Question: I am trying to develop a game where I am rendering up to 300 cubes on screen. The performance of modelBatch when creating new modelInstance for each cube is terrible. There is no 3d batch that batches all the cubes to one draw call as far as I know. So I am desperately trying to batch them somehow.
This question is directly related to this one: <URL>
The answer posted batches all the cubes successfully but when environment is added to get some lighting it appears that the cubes have missing sides or something else is wrong with them.
Heres a picture:

Here is my cube class (pretty much copied from answer above)
'''
public class Cube {
int index;
int vertexFloatSize;
int posOffset;
int norOffset;
boolean hasColor;
int colOffset;
private Vector3 position = new Vector3();
private Matrix4 rotationTransform = new Matrix4().idt();
private Color color = new Color();
public float halfWidth, halfHeight, halfDepth;
private boolean transformDirty = false;
private boolean colorDirty = false;
static final Vector3 CORNER000 = new Vector3();
static final Vector3 CORNER010 = new Vector3();
static final Vector3 CORNER100 = new Vector3();
static final Vector3 CORNER110 = new Vector3();
static final Vector3 CORNER001 = new Vector3();
static final Vector3 CORNER011 = new Vector3();
static final Vector3 CORNER101 = new Vector3();
static final Vector3 CORNER111 = new Vector3();
static final Vector3[] FACE0 = {CORNER000, CORNER100, CORNER110, CORNER010};
static final Vector3[] FACE1 = {CORNER101, CORNER001, CORNER011, CORNER111};
static final Vector3[] FACE2 = {CORNER000, CORNER010, CORNER011, CORNER001};
static final Vector3[] FACE3 = {CORNER101, CORNER111, CORNER110, CORNER100};
static final Vector3[] FACE4 = {CORNER101, CORNER100, CORNER000, CORNER001};
static final Vector3[] FACE5 = {CORNER110, CORNER111, CORNER011, CORNER010};
static final Vector3[][] FACES = {FACE0, FACE1, FACE2, FACE3, FACE4, FACE5};
static final Vector3 NORMAL0 = new Vector3();
static final Vector3 NORMAL1 = new Vector3();
static final Vector3 NORMAL2 = new Vector3();
static final Vector3 NORMAL3 = new Vector3();
static final Vector3 NORMAL4 = new Vector3();
static final Vector3 NORMAL5 = new Vector3();
static final Vector3[] NORMALS = {NORMAL0, NORMAL1, NORMAL2, NORMAL3, NORMAL4, NORMAL5};
float[] meshVertices;
public Cube(float x, float y, float z, float width, float height, float depth, int index,
VertexAttributes vertexAttributes, float[] meshVertices){
position.set(x,y,z);
this.halfWidth = width/2;
this.halfHeight = height/2;
this.halfDepth = depth/2;
this.index = index;
this.meshVertices = meshVertices;
NORMAL0.set(0,0,-1);
NORMAL1.set(0,0,1);
NORMAL2.set(-1,0,0);
NORMAL3.set(1,0,0);
NORMAL4.set(0,-1,0);
NORMAL5.set(0,1,0);
vertexFloatSize = vertexAttributes.vertexSize/4; //4 bytes per float
posOffset = getVertexAttribute(Usage.Position, vertexAttributes).offset/4;
norOffset = getVertexAttribute(Usage.Normal, vertexAttributes).offset/4;
VertexAttribute colorAttribute = getVertexAttribute(Usage.Color, vertexAttributes);
hasColor = colorAttribute!=null;
if (hasColor){
colOffset = colorAttribute.offset/4;
this.setColor(Color.WHITE);
}
transformDirty = true;
}
public void setDimensions(float x, float y , float z){
this.halfWidth = x/2;
this.halfHeight = y/2;
this.halfDepth = z/2;
}
public void setIndex(int index){
this.index = index;
transformDirty = true;
colorDirty = true;
}
/**
* Call this after moving and/or rotating.
*/
public void update(){
if (colorDirty && hasColor){
for (int faceIndex= 0; faceIndex<6; faceIndex++){
int baseVertexIndex = (index*24 + faceIndex*4)*vertexFloatSize;//24 unique vertices per cube, 4 unique vertices per face
for (int cornerIndex=0; cornerIndex<4; cornerIndex++){
int vertexIndex = baseVertexIndex + cornerIndex*vertexFloatSize + colOffset;
meshVertices[vertexIndex] = color.r;
meshVertices[++vertexIndex] = color.g;
meshVertices[++vertexIndex] = color.b;
meshVertices[++vertexIndex] = color.a;
}
}
colorDirty = false;
}
if (!transformDirty){
return;
}
transformDirty = false;
CORNER000.set(-halfWidth,-halfHeight,-halfDepth).rot(rotationTransform).add(position);
CORNER010.set(-halfWidth,halfHeight,-halfDepth).rot(rotationTransform).add(position);
CORNER100.set(halfWidth,-halfHeight,-halfDepth).rot(rotationTransform).add(position);
CORNER110.set(halfWidth,halfHeight,-halfDepth).rot(rotationTransform).add(position);
CORNER001.set(-halfWidth,-halfHeight,halfDepth).rot(rotationTransform).add(position);
CORNER011.set(-halfWidth,halfHeight,halfDepth).rot(rotationTransform).add(position);
CORNER101.set(halfWidth,-halfHeight,halfDepth).rot(rotationTransform).add(position);
CORNER111.set(halfWidth,halfHeight,halfDepth).rot(rotationTransform).add(position);
NORMAL0.set(0,0,-1).rot(rotationTransform);
NORMAL1.set(0,0,1).rot(rotationTransform);
NORMAL2.set(-1,0,0).rot(rotationTransform);
NORMAL3.set(1,0,0).rot(rotationTransform);
NORMAL4.set(0,-1,0).rot(rotationTransform);
NORMAL5.set(0,1,0).rot(rotationTransform);
for (int faceIndex= 0; faceIndex<6; faceIndex++){
int baseVertexIndex = (index*24 + faceIndex*4)*vertexFloatSize;//24 unique vertices per cube, 4 unique vertices per face
for (int cornerIndex=0; cornerIndex<4; cornerIndex++){
int vertexIndex = baseVertexIndex + cornerIndex*vertexFloatSize + posOffset;
meshVertices[vertexIndex] = FACES[faceIndex][cornerIndex].x;
meshVertices[++vertexIndex] = FACES[faceIndex][cornerIndex].y;
meshVertices[++vertexIndex] = FACES[faceIndex][cornerIndex].z;
vertexIndex = baseVertexIndex + cornerIndex*vertexFloatSize + norOffset;
meshVertices[vertexIndex] = NORMALS[faceIndex].x;
meshVertices[++vertexIndex] = NORMALS[faceIndex].y;
meshVertices[++vertexIndex] = NORMALS[faceIndex].z;
}
}
}
public Cube setColor(Color color){
if (hasColor){
this.color.set(color);
colorDirty = true;
}
return this;
}
public void setAlpha(float alpha) {
if (hasColor){
this.color.set(this.color.r, this.color.g, this.color.b, alpha);
colorDirty = true;
}
}
public Cube translate(float x, float y, float z){
position.add(x,y,z);
transformDirty = true;
return this;
}
public Cube setPosition(float x, float y, float z){
position.set(x,y,z);
transformDirty = true;
return this;
}
public Cube setPosition(Vector3 position1) {
position.set(position1);
transformDirty = true;
return this;
}
public VertexAttribute getVertexAttribute (int usage, VertexAttributes attributes) {
int len = attributes.size();
for (int i = 0; i < len; i++)
if (attributes.get(i).usage == usage) return attributes.get(i);
return null;
}
public Vector3 getPosition() {
return this.position;
}
}
'''
And here is a test case that i created to test the cubes.
'''
public class TestCase {
ModelInstance mBatchedCubesModelInstance;
Mesh mBatchedCubesMesh;
float[] mBatchedCubesVertices;
Array<Cube> mBatchedCubes;
TestCase(){
int width = 5;
int height = 5;
int length = 5;
int numCubes = width*height*length;
ModelBuilder mb = new ModelBuilder();
mb.begin();
MeshPartBuilder mpb = mb.part("cubes", GL20.GL_TRIANGLES, (Usage.Position | Usage.Normal | Usage.Color), new Material());
for (int i=0; i<numCubes; i++){
mpb.box(1, 1, 1);
}
Model model = mb.end();
mBatchedCubesModelInstance = new ModelInstance(model);
mBatchedCubesMesh = model.meshes.get(0);
VertexAttributes vertexAttributes = mBatchedCubesMesh.getVertexAttributes();
int vertexFloatSize = vertexAttributes .vertexSize / 4; //4 bytes per float
mBatchedCubesVertices = new float[numCubes * 24 * vertexFloatSize]; //24 unique vertices per cube
mBatchedCubesMesh.getVertices(mBatchedCubesVertices);
mBatchedCubes = new Array<Cube>(numCubes);
int cubeNum = 0;
for (int x = 0; x < width; x++) {
for (int y = 0; y < height; y++) {
for (int z = 0; z < length; z++) {
mBatchedCubes.add(new Cube((x-(width/2f))*1.5f, -((y-(height/2f)) * 1.5f), -(z-(length/2f))*1.5f, 1,1,1, cubeNum++, vertexAttributes, mBatchedCubesVertices ).setColor(Colors.getMixedColor()));
}
}
}
}
public void render(ModelBatch batch, Environment environment){
for (Cube cube : mBatchedCubes){ //must update any changed cubes.
cube.update();
}
mBatchedCubesMesh.setVertices(mBatchedCubesVertices); //apply changes to mesh
if(environment!=null) batch.render(mBatchedCubesModelInstance,environment);
else batch.render(this.mBatchedCubesModelInstance);
}
}
'''
The cubes don't even move in my game so I don't even need the transformation. I just need to set the colors (including alpha channel) every frame. The batched mesh should work with libgdx shadow mapping also (I hope it automatically works when you have a properly batched modelInstance).
Could anyone tell me what is wrong with my code and why some faces don't show up. I understand I might be asking much so I will put a bounty on this question (50 points) after two days.
After the answer from Tenfour04 things got a lot better. Alpha channel seems to work, strange face problem seems to have disappeared. However When I applied the changes to my real game I noticed that sometimes flour draws on top of in game terrain. I updated the test to illustrate the problem by adding big plane in the middle of cubes. Made a video: <URL>.
I would also like to clarify that I am not using any custom shader. Using only ModelBatch.begin() and .end() methods with no additional openGl calls.
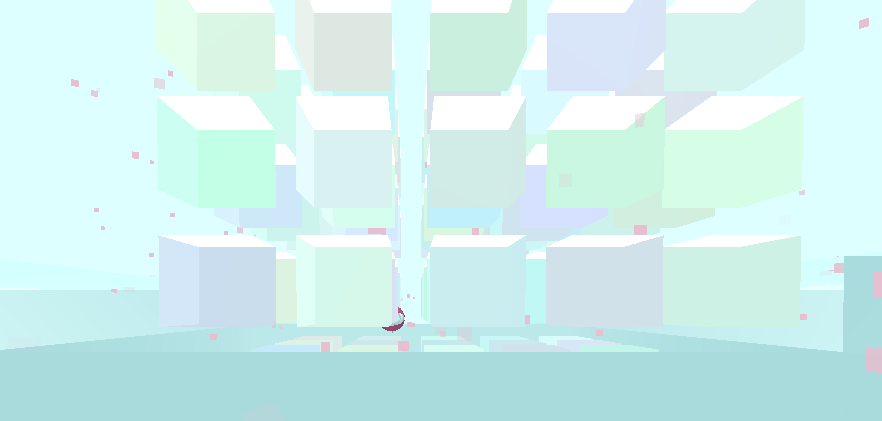
Answer: I see a couple problems:
1. You have blending off and/or your shader isn't setting the alpha value
2. You aren't culling back faces.
So when you create your new material, instead of just using 'new Material()', use:
'''
new Material(
IntAttribute.createCullFace(GL20.GL_FRONT),//For some reason, libgdx ModelBuilder makes boxes with faces wound in reverse, so cull FRONT
new BlendingAttribute(1f), //opaque since multiplied by vertex color
new DepthTestAttribute(false), //don't want depth mask or rear cubes might not show through
ColorAttribute.createDiffuse(Color.WHITE) //white since multiplied by vertex color
);
'''
You will also need to sort the cubes by distance from camera to get their alphas to layer correctly. Here's an updated Cube class that supports sorting. It has to be able to track color independently from the vertices array in case its index changes:
'''
public class Cube implements Comparable<Cube>{
private int index;
int vertexFloatSize;
int posOffset;
int norOffset;
boolean hasColor;
int colOffset;
private Vector3 position = new Vector3();
private Matrix4 rotationTransform = new Matrix4().idt();
public float halfWidth, halfHeight, halfDepth;
private boolean transformDirty = false;
private boolean colorDirty = false;
private Color color = new Color();
float camDistSquared;
static final Vector3 CORNER000 = new Vector3();
static final Vector3 CORNER010 = new Vector3();
static final Vector3 CORNER100 = new Vector3();
static final Vector3 CORNER110 = new Vector3();
static final Vector3 CORNER001 = new Vector3();
static final Vector3 CORNER011 = new Vector3();
static final Vector3 CORNER101 = new Vector3();
static final Vector3 CORNER111 = new Vector3();
static final Vector3[] FACE0 = {CORNER000, CORNER100, CORNER110, CORNER010};
static final Vector3[] FACE1 = {CORNER101, CORNER001, CORNER011, CORNER111};
static final Vector3[] FACE2 = {CORNER000, CORNER010, CORNER011, CORNER001};
static final Vector3[] FACE3 = {CORNER101, CORNER111, CORNER110, CORNER100};
static final Vector3[] FACE4 = {CORNER101, CORNER100, CORNER000, CORNER001};
static final Vector3[] FACE5 = {CORNER110, CORNER111, CORNER011, CORNER010};
static final Vector3[][] FACES = {FACE0, FACE1, FACE2, FACE3, FACE4, FACE5};
static final Vector3 NORMAL0 = new Vector3();
static final Vector3 NORMAL1 = new Vector3();
static final Vector3 NORMAL2 = new Vector3();
static final Vector3 NORMAL3 = new Vector3();
static final Vector3 NORMAL4 = new Vector3();
static final Vector3 NORMAL5 = new Vector3();
static final Vector3[] NORMALS = {NORMAL0, NORMAL1, NORMAL2, NORMAL3, NORMAL4, NORMAL5};
public Cube(float x, float y, float z, float width, float height, float depth, int index,
VertexAttributes vertexAttributes, float[] meshVertices){
position.set(x,y,z);
this.halfWidth = width/2;
this.halfHeight = height/2;
this.halfDepth = depth/2;
this.index = index;
vertexFloatSize = vertexAttributes.vertexSize/4; //4 bytes per float
posOffset = getVertexAttribute(Usage.Position, vertexAttributes).offset/4;
norOffset = getVertexAttribute(Usage.Normal, vertexAttributes).offset/4;
VertexAttribute colorAttribute = getVertexAttribute(Usage.Color, vertexAttributes);
hasColor = colorAttribute!=null;
if (hasColor){
colOffset = colorAttribute.offset/4;
this.setColor(Color.WHITE, meshVertices);
}
transformDirty = true;
}
public void updateCameraDistance(Camera cam){
camDistSquared = cam.position.dst2(position);
}
/**
* Call this after moving and/or rotating.
*/
public void update(float[] meshVertices){
if (transformDirty){
transformDirty = false;
CORNER000.set(-halfWidth,-halfHeight,-halfDepth).rot(rotationTransform).add(position);
CORNER010.set(-halfWidth,halfHeight,-halfDepth).rot(rotationTransform).add(position);
CORNER100.set(halfWidth,-halfHeight,-halfDepth).rot(rotationTransform).add(position);
CORNER110.set(halfWidth,halfHeight,-halfDepth).rot(rotationTransform).add(position);
CORNER001.set(-halfWidth,-halfHeight,halfDepth).rot(rotationTransform).add(position);
CORNER011.set(-halfWidth,halfHeight,halfDepth).rot(rotationTransform).add(position);
CORNER101.set(halfWidth,-halfHeight,halfDepth).rot(rotationTransform).add(position);
CORNER111.set(halfWidth,halfHeight,halfDepth).rot(rotationTransform).add(position);
NORMAL0.set(0,0,-1).rot(rotationTransform);
NORMAL1.set(0,0,1).rot(rotationTransform);
NORMAL2.set(-1,0,0).rot(rotationTransform);
NORMAL3.set(1,0,0).rot(rotationTransform);
NORMAL4.set(0,-1,0).rot(rotationTransform);
NORMAL5.set(0,1,0).rot(rotationTransform);
for (int faceIndex= 0; faceIndex<6; faceIndex++){
int baseVertexIndex = (index*24 + faceIndex*4)*vertexFloatSize;//24 unique vertices per cube, 4 unique vertices per face
for (int cornerIndex=0; cornerIndex<4; cornerIndex++){
int vertexIndex = baseVertexIndex + cornerIndex*vertexFloatSize + posOffset;
meshVertices[vertexIndex] = FACES[faceIndex][cornerIndex].x;
meshVertices[++vertexIndex] = FACES[faceIndex][cornerIndex].y;
meshVertices[++vertexIndex] = FACES[faceIndex][cornerIndex].z;
vertexIndex = baseVertexIndex + cornerIndex*vertexFloatSize + norOffset;
meshVertices[vertexIndex] = NORMALS[faceIndex].x;
meshVertices[++vertexIndex] = NORMALS[faceIndex].y;
meshVertices[++vertexIndex] = NORMALS[faceIndex].z;
}
}
}
if (colorDirty){
colorDirty = false;
for (int faceIndex= 0; faceIndex<6; faceIndex++){
int baseVertexIndex = (index*24 + faceIndex*4)*vertexFloatSize;//24 unique vertices per cube, 4 unique vertices per face
for (int cornerIndex=0; cornerIndex<4; cornerIndex++){
int vertexIndex = baseVertexIndex + cornerIndex*vertexFloatSize + colOffset;
meshVertices[vertexIndex] = color.r;
meshVertices[++vertexIndex] = color.g;
meshVertices[++vertexIndex] = color.b;
meshVertices[++vertexIndex] = color.a;
}
}
}
}
public Cube setColor(Color color, float[] meshVertices){
if (hasColor){
this.color.set(color);
colorDirty = true;
}
return this;
}
public void setIndex(int index){
if (this.index != index){
transformDirty = true;
colorDirty = true;
this.index = index;
}
}
public Cube translate(float x, float y, float z){
position.add(x,y,z);
transformDirty = true;
return this;
}
public Cube translateTo(float x, float y, float z){
position.set(x,y,z);
transformDirty = true;
return this;
}
public Cube rotate(float axisX, float axisY, float axisZ, float degrees){
rotationTransform.rotate(axisX, axisY, axisZ, degrees);
transformDirty = true;
return this;
}
public Cube rotateTo(float axisX, float axisY, float axisZ, float degrees){
rotationTransform.idt();
rotationTransform.rotate(axisX, axisY, axisZ, degrees);
transformDirty = true;
return this;
}
public VertexAttribute getVertexAttribute (int usage, VertexAttributes attributes) {
int len = attributes.size();
for (int i = 0; i < len; i++)
if (attributes.get(i).usage == usage) return attributes.get(i);
return null;
}
@Override
public int compareTo(Cube other) {
//the cube has a lower index than a cube that is closer to the camera
if (camDistSquared>other.camDistSquared)
return -1;
return camDistSquared<other.camDistSquared ? 1 : 0;
}
}
'''
And you would sort it like this:
'''
for (Cube cube : mBatchedCubes){
cube.updateCameraDistance(camera);
}
mBatchedCubes.sort();
int index = 0;
for (Cube cube : mBatchedCubes){
cube.setIndex(index++);
}
'''